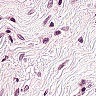
Metastatic tissue present: no